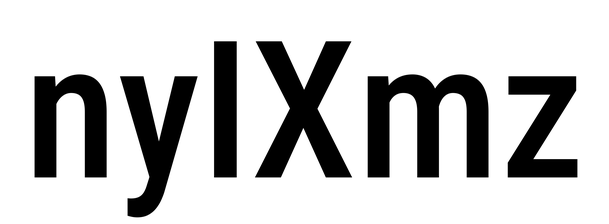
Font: Roboto_Condensed_Medium